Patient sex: M
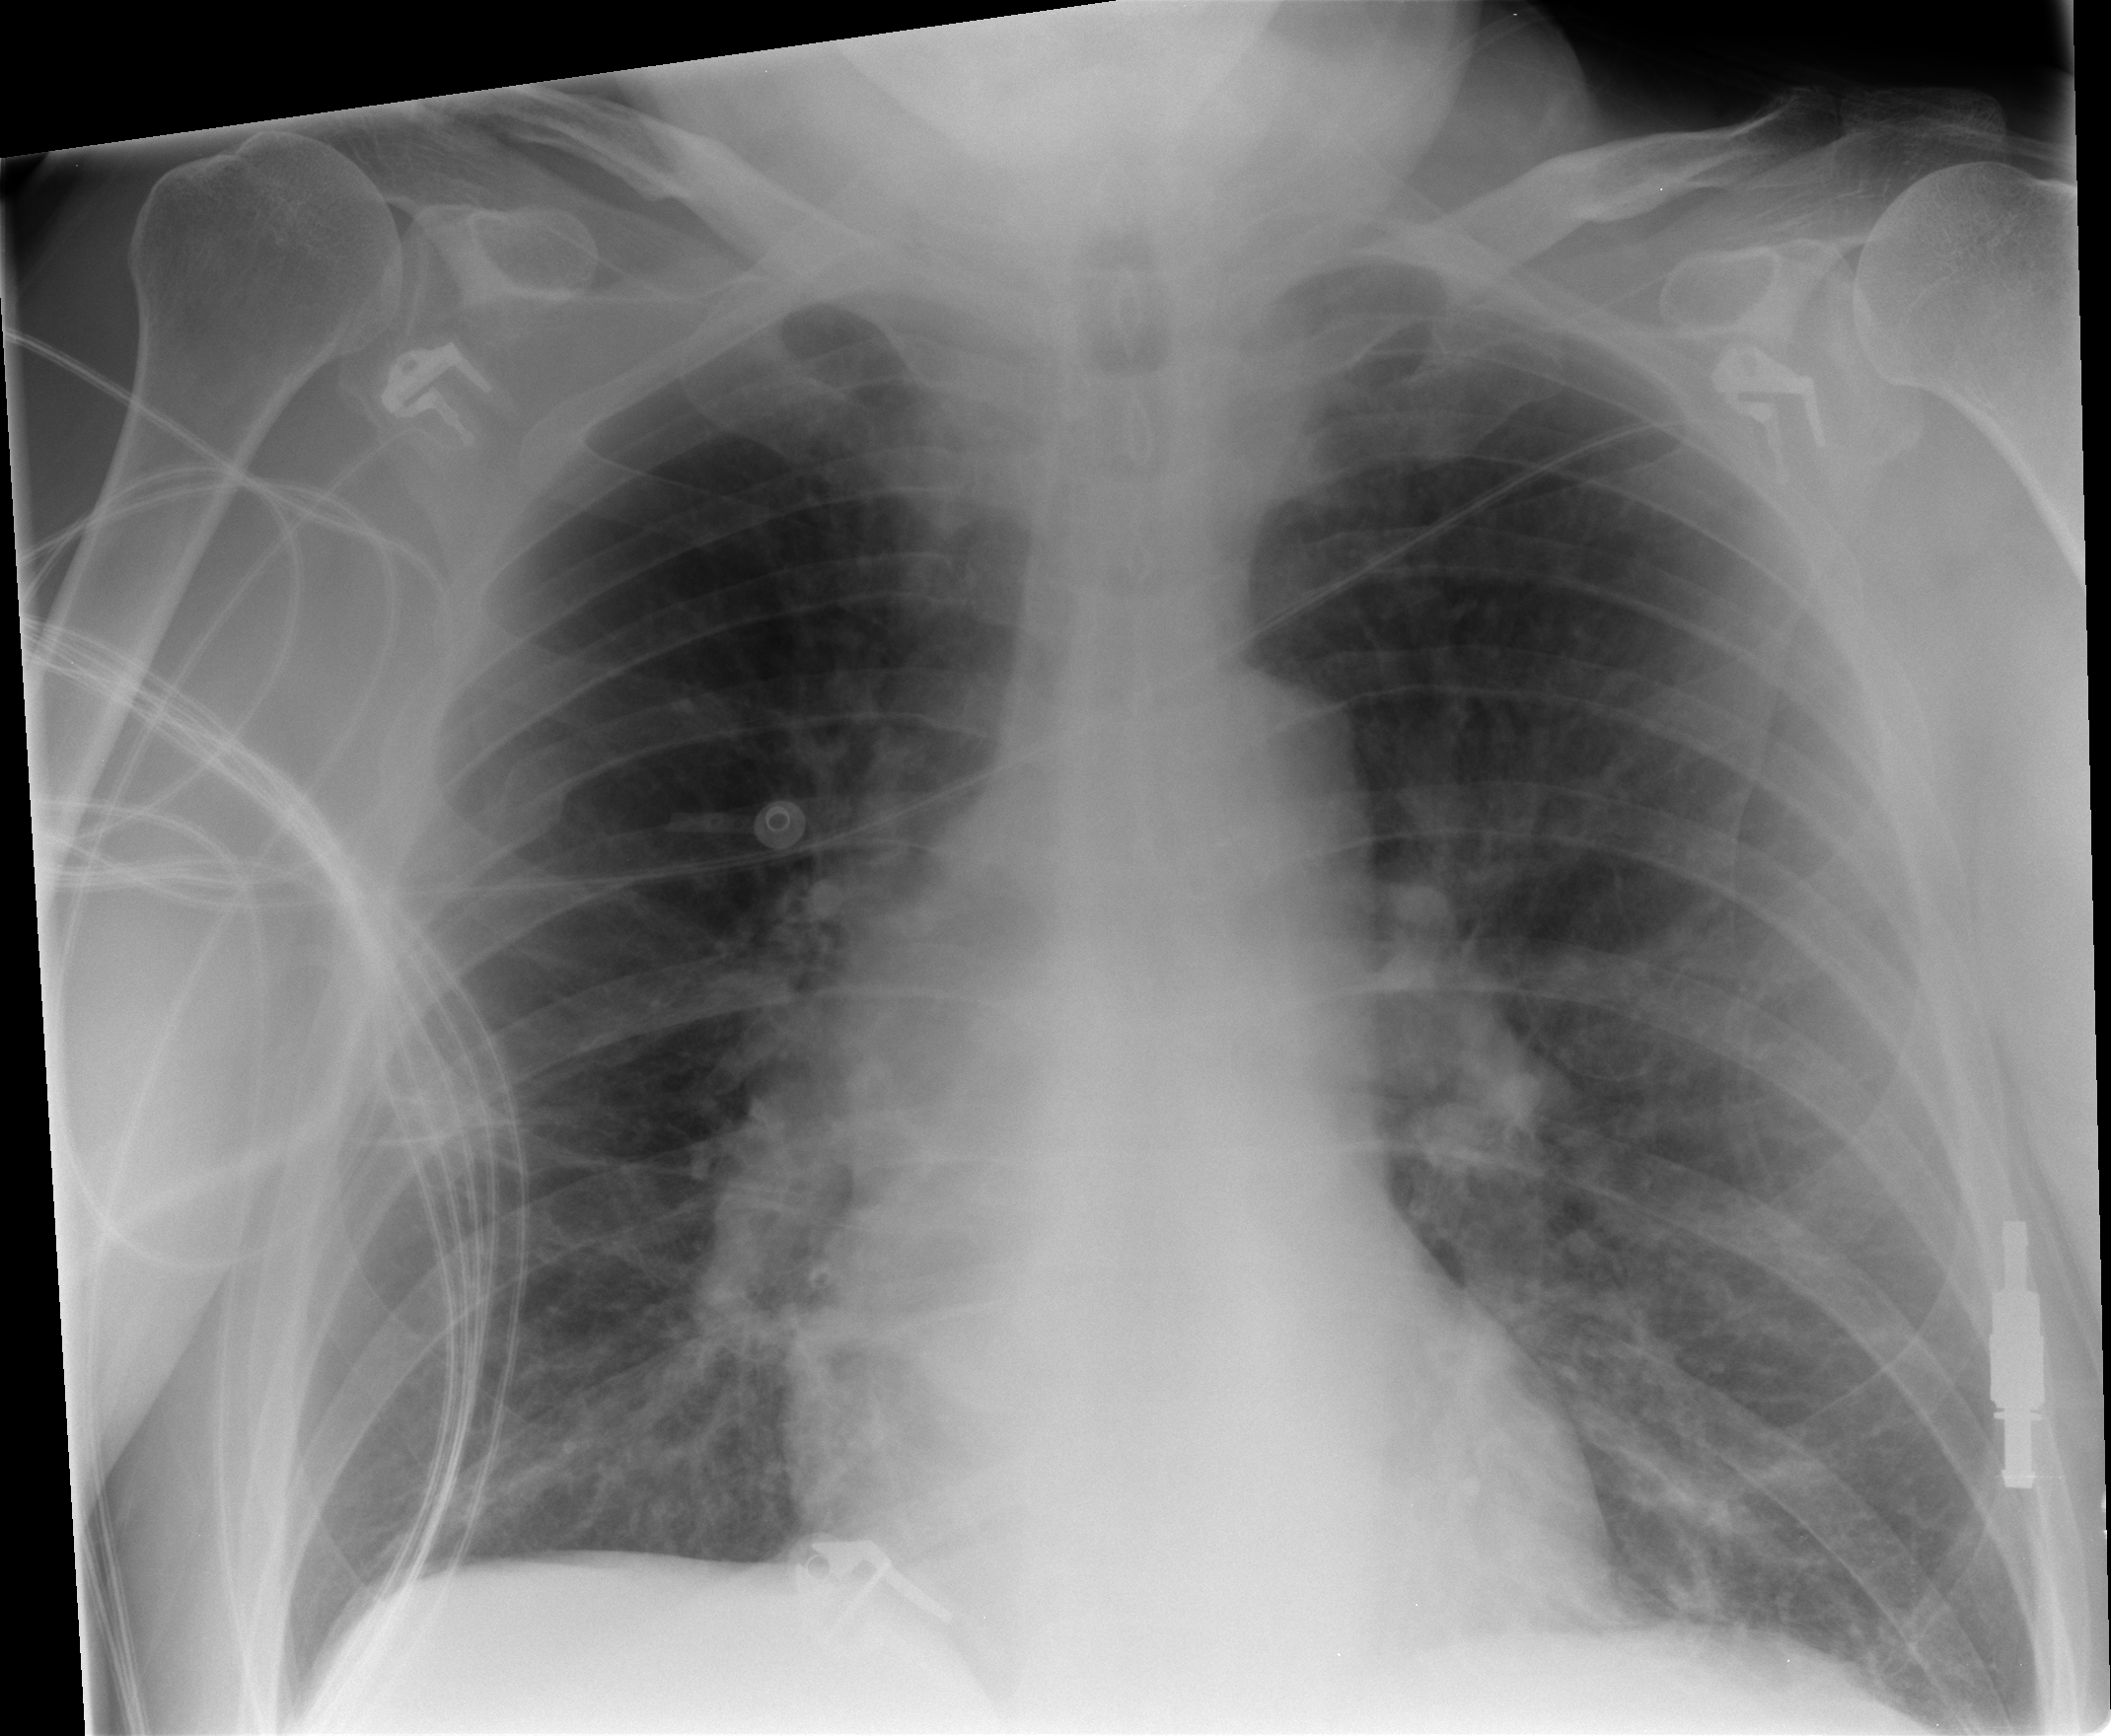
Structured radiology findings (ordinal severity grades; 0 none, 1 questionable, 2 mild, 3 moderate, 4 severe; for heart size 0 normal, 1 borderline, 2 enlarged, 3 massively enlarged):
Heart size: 0
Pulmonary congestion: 2
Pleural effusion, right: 0
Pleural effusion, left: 2
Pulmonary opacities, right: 0
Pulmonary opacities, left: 0
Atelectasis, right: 0
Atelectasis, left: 2